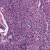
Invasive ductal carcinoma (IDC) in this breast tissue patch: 1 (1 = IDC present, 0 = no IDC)